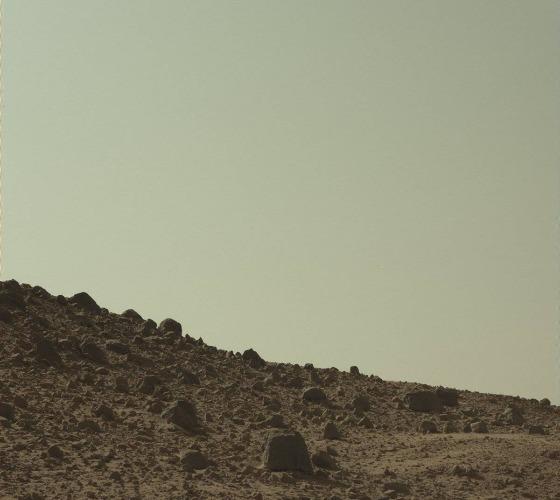
Terrain classes present: Gravel / Sand / Soil, Rock, Shadow, Sky / Distant Mountains